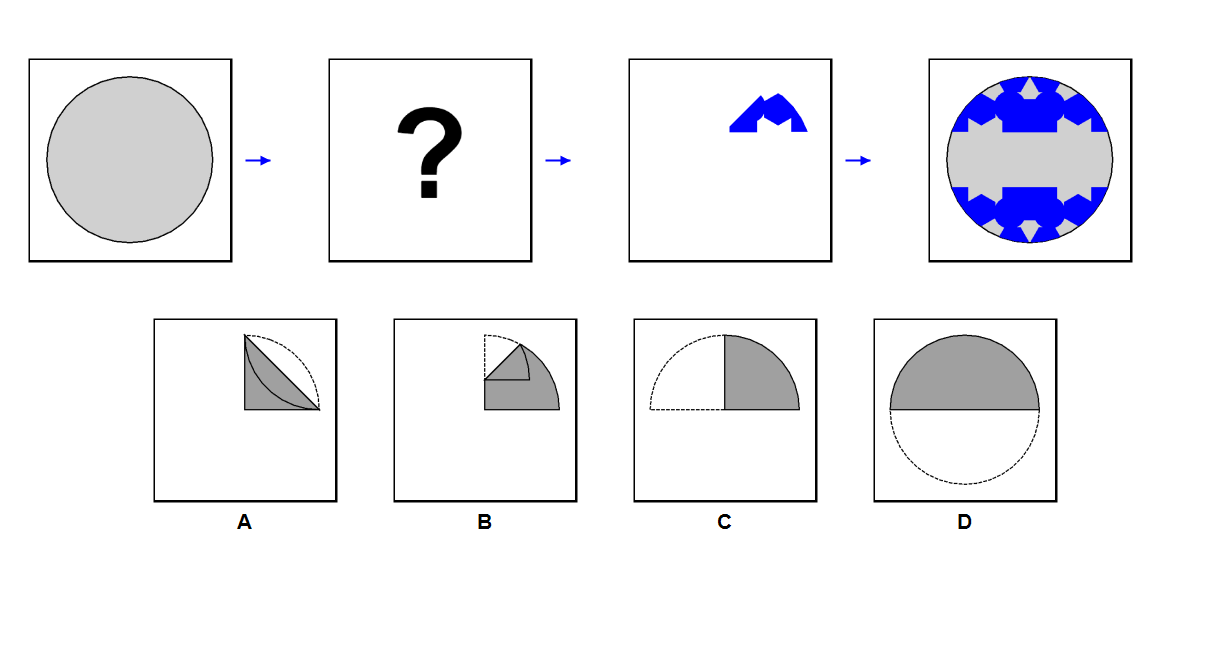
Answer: A